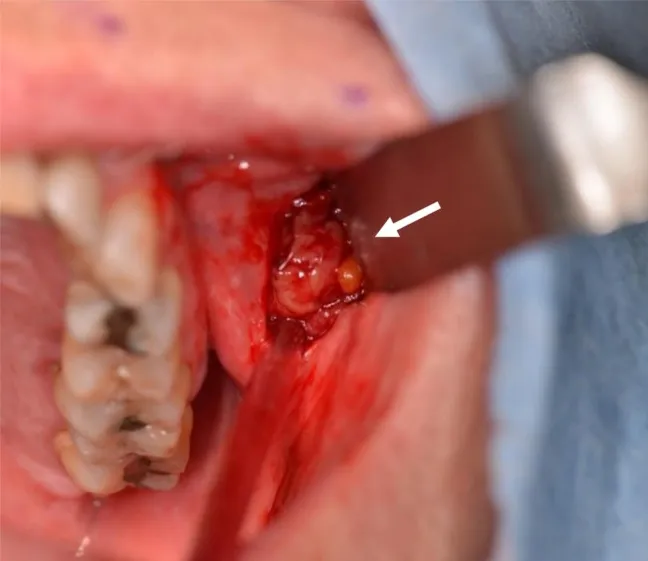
Biopsy. The mass presented as a well-described, encapsulated lesion.
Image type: medical_photograph (other_medical_photograph)